Field crop: tomato
Growth stage: 2
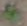
Species: solanum